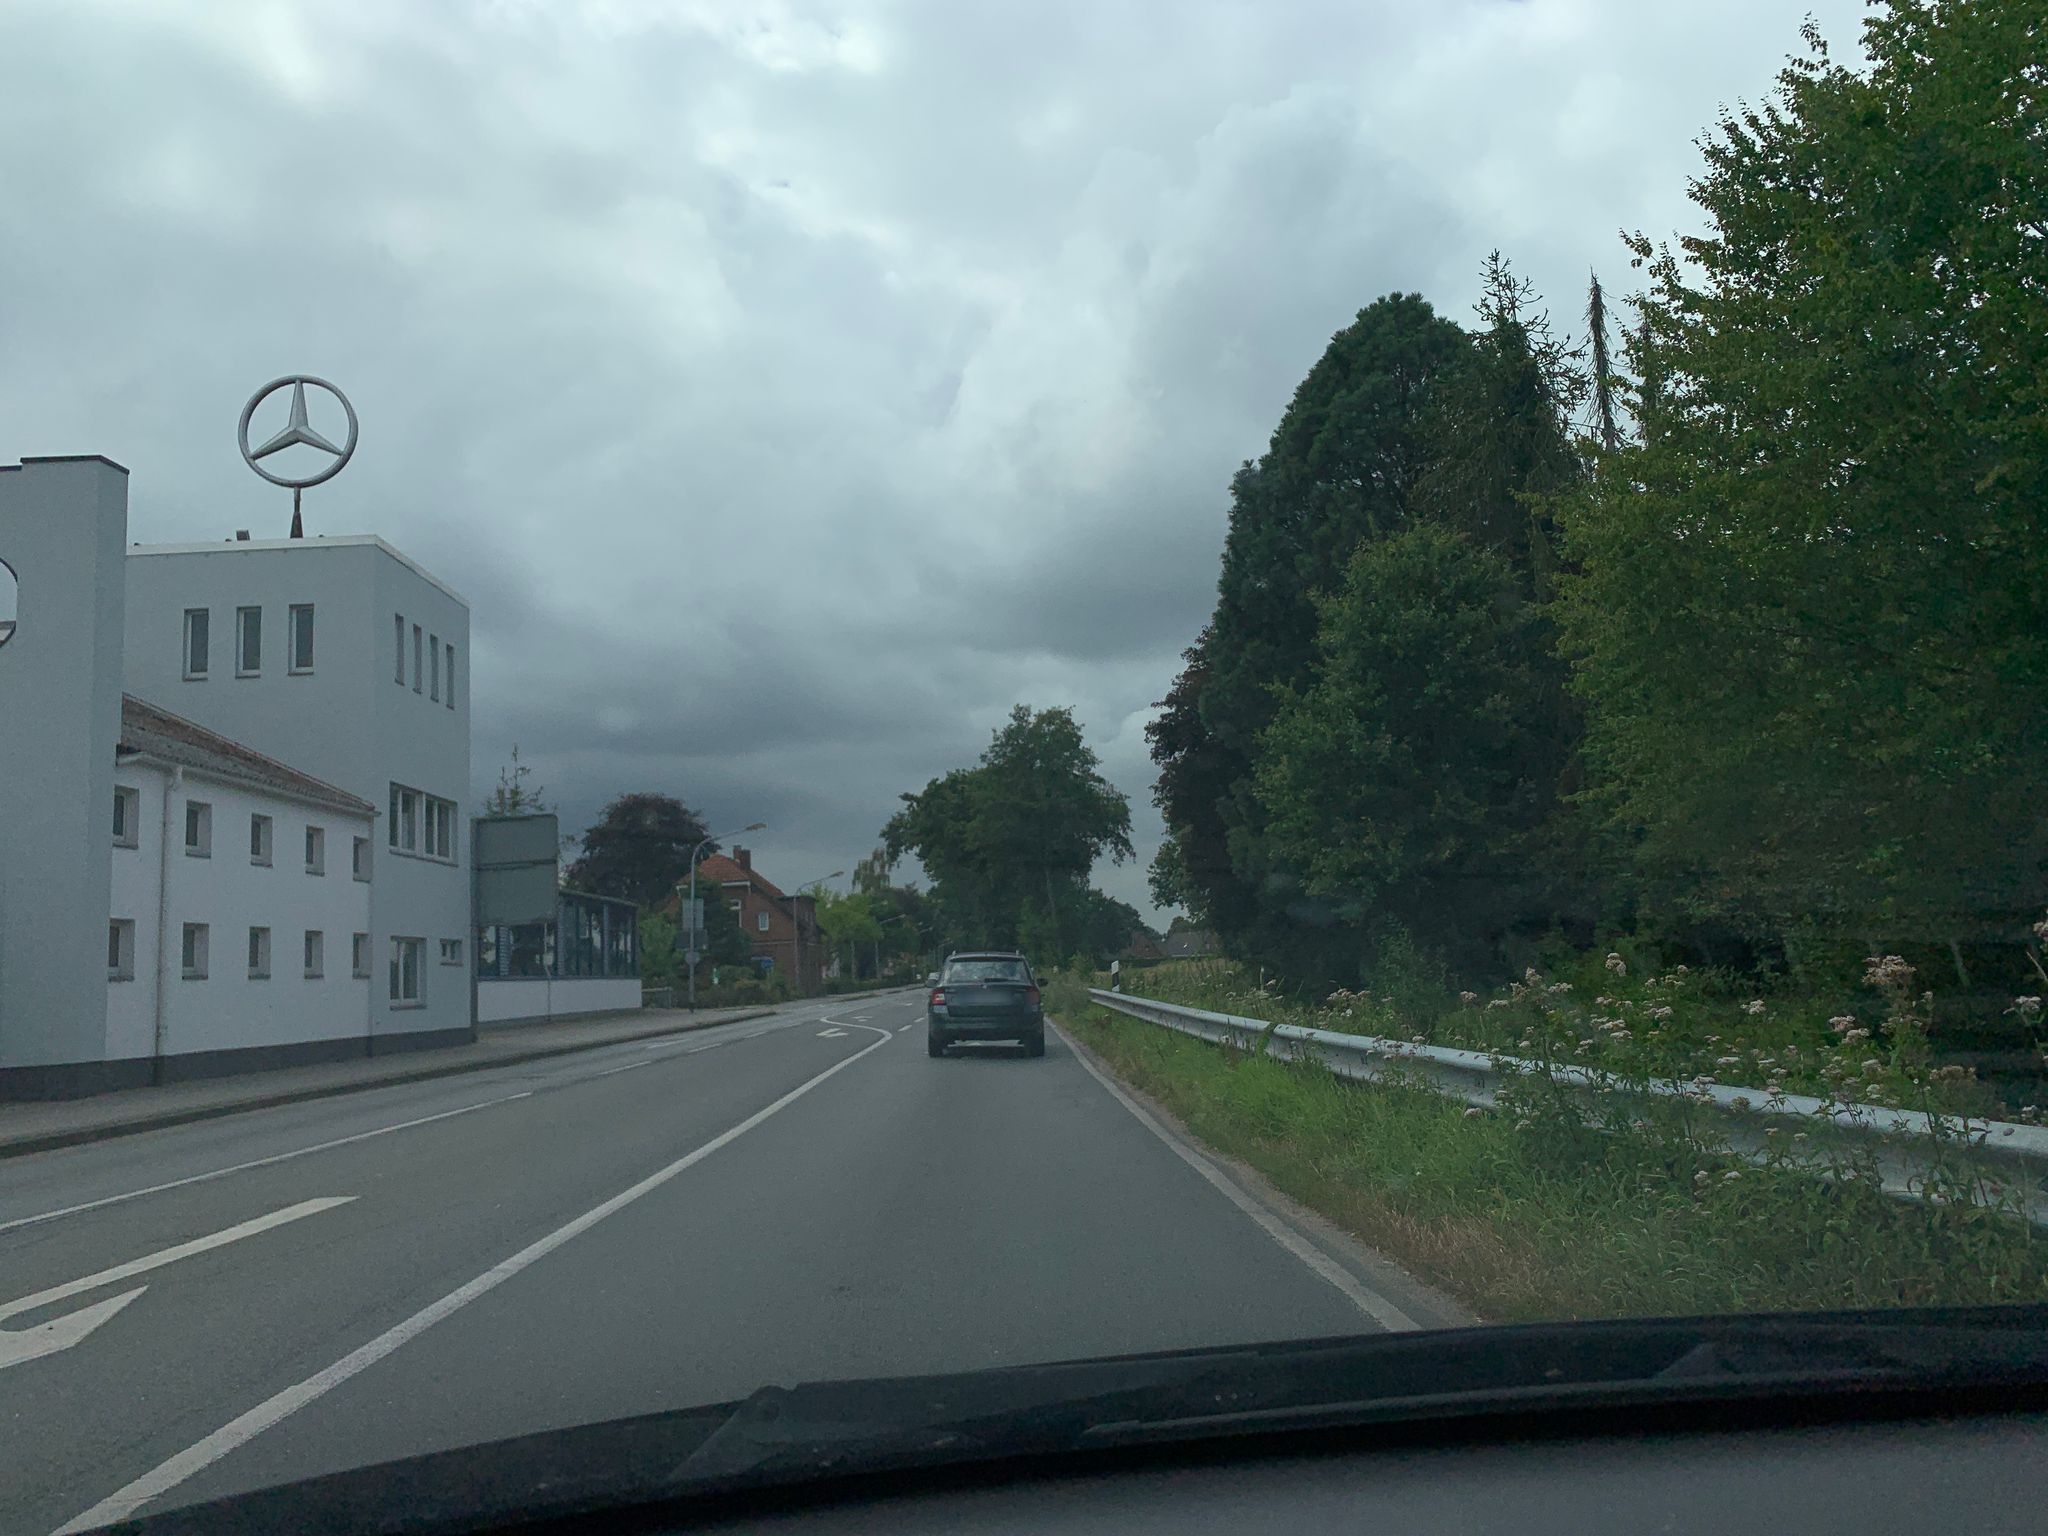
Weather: cloudy
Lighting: day
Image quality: good
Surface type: driving surface
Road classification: secondary
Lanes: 3, 2
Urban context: semi-dense urban cluster
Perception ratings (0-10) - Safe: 5.74, Lively: 4.82, Beautiful: 6.91, Boring: 8.13, Depressing: 2.88, Wealthy: 3.02